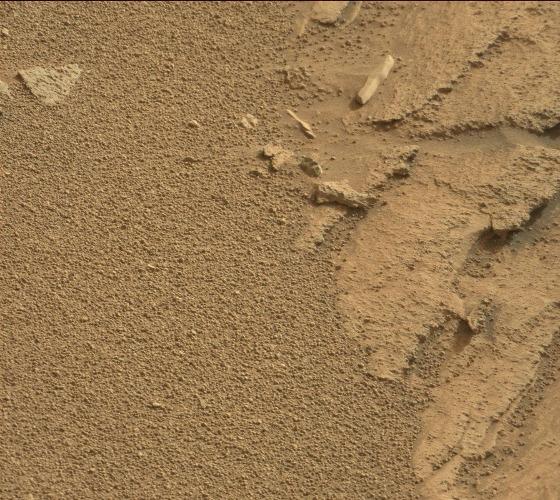
Terrain classes present: Bedrock, Gravel / Sand / Soil, Rock